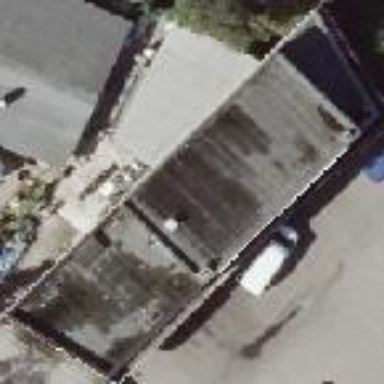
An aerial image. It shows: Commercial building housing tyre shop.